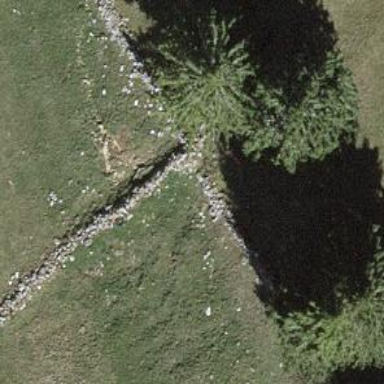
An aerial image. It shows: Wall is shown in the image.